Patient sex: M
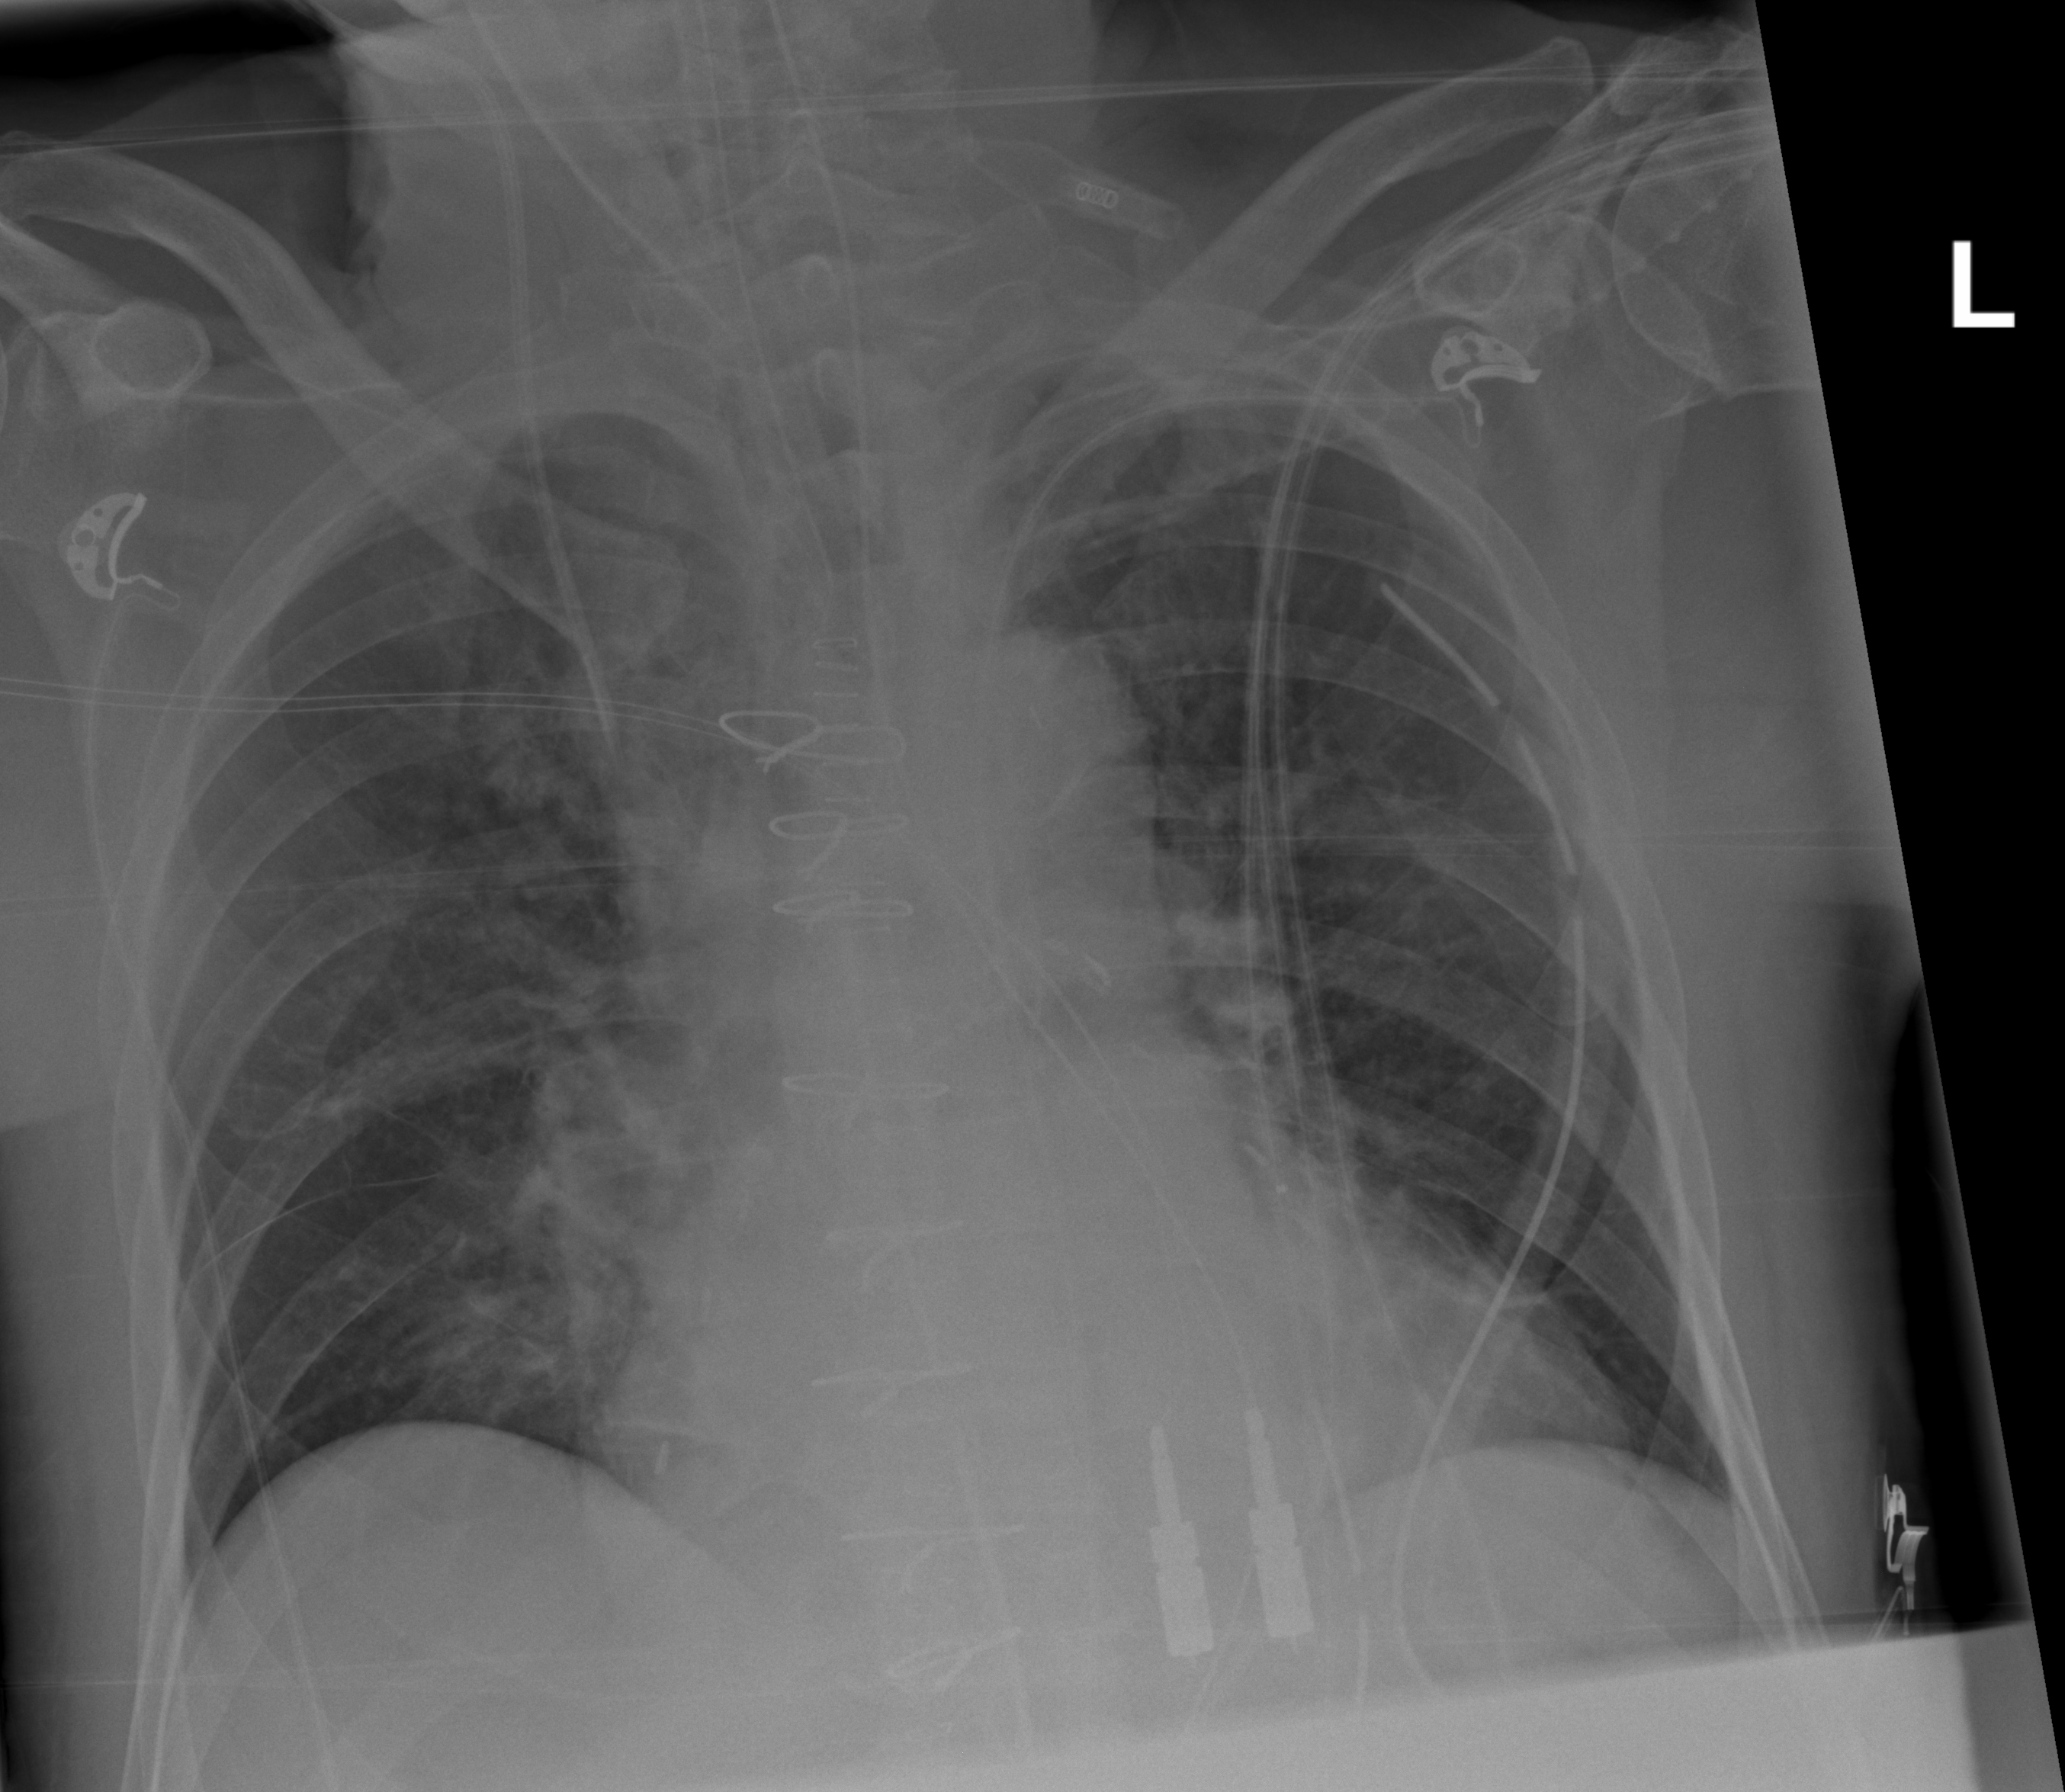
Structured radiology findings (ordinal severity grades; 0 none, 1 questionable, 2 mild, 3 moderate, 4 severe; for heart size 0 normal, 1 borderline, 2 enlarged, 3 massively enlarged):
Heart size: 2
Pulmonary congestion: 1
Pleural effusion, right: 0
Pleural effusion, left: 0
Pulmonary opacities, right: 0
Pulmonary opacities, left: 0
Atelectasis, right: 0
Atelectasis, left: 0